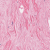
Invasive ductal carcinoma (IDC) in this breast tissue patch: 0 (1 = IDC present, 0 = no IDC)